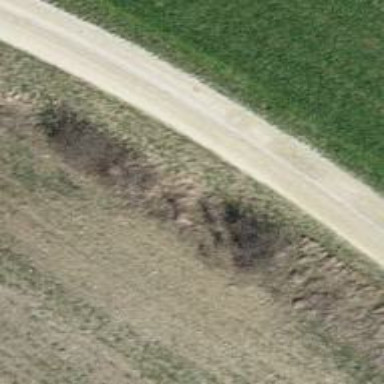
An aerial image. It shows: Track with grade2 pebblestone surface.